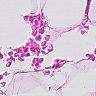
Metastatic tissue present: no